Question: I have a thousand of text links that are masked by a png image using mask property of css3, I want to remove hit from link that are hidden by png mask,
bellow are two images, the first one is the links without masking, and second is the masked links with png image, my problem is that the hit area is active for all links include hidden links with mask, there are a way to archieve this?

'''
.container {
-webkit-mask: url(../images/mask.png) top left;
mask: url(../images/mask.png);
}
'''
'''
.tweets {
width: 400px;
height: 400px;
-webkit-mask: url("http://asesoriait.net/images/mask.png") top left;
mask: url("http://asesoriait.net/images/mask.png") top left;
}
'''
'''
<div class="tweets masonry js-masonry hidden" id="tweets">
<a class="txtExtra" href="#">@</a>
<a class="txtSmall tooltipstered" href="#">@</a>
<a class="txtBig tooltipstered" href="#">@</a>
<a class="txtExtra tooltipstered" href="#">@</a>
<a class="txtSmall tooltipstered" href="#">@</a>
<a class="txtExtra tooltipstered" href="#">@</a>
<a class="txtBig tooltipstered" href="#">@</a>
<a class="txtExtra tooltipstered" href="#">@</a>
<a class="txtSmall tooltipstered" href="#">@</a>
<a class="txtBig tooltipstered" href="#">@</a>
<a class="txtExtra tooltipstered" href="#">@</a>
<a class="txtSmall tooltipstered" href="#">@</a>
<a class="txtExtra tooltipstered" href="#">@</a>
<a class="txtBig tooltipstered" href="#">@</a>
<a class="txtExtra tooltipstered" href="#">@</a>
<a class="txtSmall tooltipstered" href="#">@</a>
<a class="txtBig tooltipstered" href="#">@</a>
<a class="txtExtra tooltipstered" href="#">@</a>
<a class="txtSmall tooltipstered" href="#">@</a>
<a class="txtExtra tooltipstered" href="#">@</a>
<a class="txtBig tooltipstered" href="#">@</a>
<a class="txtExtra tooltipstered" href="#">@</a>
<a class="txtSmall tooltipstered" href="#">@</a>
<a class="txtBig tooltipstered" href="#">@</a>
<a class="txtExtra tooltipstered" href="#">@</a>
<a class="txtSmall tooltipstered" href="#">@</a>
<a class="txtExtra tooltipstered" href="#">@</a>
<a class="txtBig tooltipstered" href="#">@</a>
<a class="txtExtra tooltipstered" href="#">@</a>
<a class="txtSmall tooltipstered" href="#">@</a>
<a class="txtBig tooltipstered" href="#">@</a>
<a class="txtExtra tooltipstered" href="#">@</a>
<a class="txtSmall tooltipstered" href="#">@</a>
<a class="txtExtra tooltipstered" href="#">@</a>
<a class="txtBig tooltipstered" href="#">@</a>
<a class="txtExtra tooltipstered" href="#">@</a>
<a class="txtSmall tooltipstered" href="#">@</a>
<a class="txtBig tooltipstered" href="#">@</a>
<a class="txtExtra tooltipstered" href="#">@</a>
<a class="txtSmall tooltipstered" href="#">@</a>
<a class="txtExtra tooltipstered" href="#">@</a>
<a class="txtBig tooltipstered" href="#">@</a>
<a class="txtExtra tooltipstered" href="#">@</a>
<a class="txtSmall tooltipstered" href="#">@</a>
<a class="txtBig tooltipstered" href="#">@</a>
<a class="txtExtra tooltipstered" href="#">@</a>
<a class="txtSmall tooltipstered" href="#">@</a>
<a class="txtExtra tooltipstered" href="#">@</a>
<a class="txtBig tooltipstered" href="#">@</a>
<a class="txtExtra tooltipstered" href="#">@</a>
<a class="txtSmall tooltipstered" href="#">@</a>
<a class="txtBig tooltipstered" href="#">@</a>
<a class="txtExtra tooltipstered" href="#">@</a>
<a class="txtBig tooltipstered" href="#">@</a>
<a class="txtExtra tooltipstered" href="#">@</a>
<a class="txtSmall tooltipstered" href="#">@</a>
<a class="txtBig tooltipstered" href="#">@</a>
<a class="txtExtra tooltipstered" href="#">@</a>
<a class="txtSmall tooltipstered" href="#">@</a>
<a class="txtExtra tooltipstered" href="#">@</a>
<a class="txtBig tooltipstered" href="#">@</a>
<a class="txtExtra tooltipstered" href="#">@</a>
<a class="txtSmall tooltipstered" href="#">@</a>
<a class="txtBig tooltipstered" href="#">@</a>
<a class="txtExtra tooltipstered" href="#">@</a>
<a class="txtSmall tooltipstered" href="#">@</a>
<a class="txtExtra tooltipstered" href="#">@</a>
<a class="txtBig tooltipstered" href="#">@</a>
<a class="txtExtra tooltipstered" href="#">@</a>
<a class="txtSmall tooltipstered" href="#">@</a>
<a class="txtBig tooltipstered" href="#">@</a>
<a class="txtExtra tooltipstered" href="#">@</a>
<a class="txtBig tooltipstered" href="#">@</a>
<a class="txtExtra tooltipstered" href="#">@</a>
<a class="txtSmall tooltipstered" href="#">@</a>
<a class="txtBig tooltipstered" href="#">@</a>
<a class="txtExtra tooltipstered" href="#">@</a>
<a class="txtSmall tooltipstered" href="#">@</a>
<a class="txtExtra tooltipstered" href="#">@</a>
<a class="txtBig tooltipstered" href="#">@</a>
<a class="txtExtra tooltipstered" href="#">@</a>
<a class="txtSmall tooltipstered" href="#">@</a>
<a class="txtBig tooltipstered" href="#">@</a>
<a class="txtExtra tooltipstered" href="#">@</a>
<a class="txtSmall tooltipstered" href="#">@</a>
<a class="txtExtra tooltipstered" href="#">@</a>
<a class="txtBig tooltipstered" href="#">@</a>
<a class="txtExtra tooltipstered" href="#">@</a>
<a class="txtSmall tooltipstered" href="#">@</a>
<a class="txtBig tooltipstered" href="#">@</a>
<a class="txtExtra tooltipstered" href="#">@</a>
<a class="txtBig tooltipstered" href="#">@</a>
<a class="txtExtra tooltipstered" href="#">@</a>
<a class="txtSmall tooltipstered" href="#">@</a>
<a class="txtBig tooltipstered" href="#">@</a>
<a class="txtExtra tooltipstered" href="#">@</a>
<a class="txtSmall tooltipstered" href="#">@</a>
<a class="txtExtra tooltipstered" href="#">@</a>
<a class="txtBig tooltipstered" href="#">@</a>
<a class="txtExtra tooltipstered" href="#">@</a>
<a class="txtSmall tooltipstered" href="#">@</a>
<a class="txtBig tooltipstered" href="#">@</a>
<a class="txtExtra tooltipstered" href="#">@</a>
<a class="txtSmall tooltipstered" href="#">@</a>
<a class="txtExtra tooltipstered" href="#">@</a>
<a class="txtBig tooltipstered" href="#">@</a>
<a class="txtExtra tooltipstered" href="#">@</a>
<a class="txtSmall tooltipstered" href="#">@</a>
<a class="txtBig tooltipstered" href="#">@</a>
<a class="txtExtra tooltipstered" href="#">@</a>
<a class="txtSmall tooltipstered" href="#">@</a>
<a class="txtExtra tooltipstered" href="#">@</a>
<a class="txtBig tooltipstered" href="#">@</a>
<a class="txtExtra tooltipstered" href="#">@</a>
<a class="txtSmall tooltipstered" href="#">@</a>
<a class="txtBig tooltipstered" href="#">@</a>
<a class="txtExtra tooltipstered" href="#">@</a>
<a class="txtSmall tooltipstered" href="#">@</a>
<a class="txtExtra tooltipstered" href="#">@</a>
<a class="txtBig tooltipstered" href="#">@</a>
<a class="txtExtra tooltipstered" href="#">@</a>
<a class="txtSmall tooltipstered" href="#">@</a>
<a class="txtBig tooltipstered" href="#">@</a>
<a class="txtSmall tooltipstered" href="#">@</a>
<a class="txtBig tooltipstered" href="#">@</a>
<a class="txtExtra tooltipstered" href="#">@</a>
<a class="txtSmall tooltipstered" href="#">@</a>
<a class="txtExtra tooltipstered" href="#">@</a>
<a class="txtBig tooltipstered" href="#">@</a>
<a class="txtExtra tooltipstered" href="#">@</a>
<a class="txtSmall tooltipstered" href="#">@</a>
<a class="txtBig tooltipstered" href="#">@</a>
<a class="txtExtra tooltipstered" href="#">@</a>
<a class="txtSmall tooltipstered" href="#">@</a>
<a class="txtExtra tooltipstered" href="#">@</a>
<a class="txtBig tooltipstered" href="#">@</a>
<a class="txtExtra tooltipstered" href="#">@</a>
<a class="txtSmall tooltipstered" href="#">@</a>
<a class="txtBig tooltipstered" href="#">@</a>
<a class="txtExtra tooltipstered" href="#">@</a>
<a class="txtSmall tooltipstered" href="#">@</a>
<a class="txtExtra tooltipstered" href="#">@</a>
<a class="txtBig tooltipstered" href="#">@</a>
<a class="txtExtra tooltipstered" href="#">@</a>
<a class="txtSmall tooltipstered" href="#">@</a>
<a class="txtBig tooltipstered" href="#">@</a>
<a class="txtExtra tooltipstered" href="#">@</a>
<a class="txtSmall tooltipstered" href="#">@</a>
<a class="txtExtra tooltipstered" href="#">@</a>
<a class="txtBig tooltipstered" href="#">@</a>
<a class="txtExtra tooltipstered" href="#">@</a>
<a class="txtSmall tooltipstered" href="#">@</a>
<a class="txtBig tooltipstered" href="#">@</a>
<a class="txtExtra tooltipstered" href="#">@</a>
<a class="txtSmall tooltipstered" href="#">@</a>
<a class="txtExtra tooltipstered" href="#">@</a>
<a class="txtBig tooltipstered" href="#">@</a>
<a class="txtExtra tooltipstered" href="#">@</a>
<a class="txtSmall tooltipstered" href="#">@</a>
<a class="txtBig tooltipstered" href="#">@</a>
<a class="txtExtra tooltipstered" href="#">@</a>
<a class="txtSmall tooltipstered" href="#">@</a>
<a class="txtExtra tooltipstered" href="#">@</a>
<a class="txtBig tooltipstered" href="#">@</a>
<a class="txtExtra tooltipstered" href="#">@</a>
<a class="txtSmall tooltipstered" href="#">@</a>
<a class="txtBig tooltipstered" href="#">@</a>
<a class="txtExtra tooltipstered" href="#">@</a>
<a class="txtSmall tooltipstered" href="#">@</a>
<a class="txtExtra tooltipstered" href="#">@</a>
<a class="txtBig tooltipstered" href="#">@</a>
<a class="txtExtra tooltipstered" href="#">@</a>
<a class="txtSmall tooltipstered" href="#">@</a>
<a class="txtBig tooltipstered" href="#">@</a>
<a class="txtExtra tooltipstered" href="#">@</a>
<a class="txtBig tooltipstered" href="#">@</a>
<a class="txtExtra tooltipstered" href="#">@</a>
<a class="txtSmall tooltipstered" href="#">@</a>
<a class="txtBig tooltipstered" href="#">@</a>
<a class="txtExtra tooltipstered" href="#">@</a>
<a class="txtSmall tooltipstered" href="#">@</a>
<a class="txtExtra tooltipstered" href="#">@</a>
<a class="txtBig tooltipstered" href="#">@</a>
<a class="txtExtra tooltipstered" href="#">@</a>
<a class="txtSmall tooltipstered" href="#">@</a>
<a class="txtBig tooltipstered" href="#">@</a>
<a class="txtExtra tooltipstered" href="#">@</a>
<a class="txtSmall tooltipstered" href="#">@</a>
<a class="txtExtra tooltipstered" href="#">@</a>
<a class="txtBig tooltipstered" href="#">@</a>
<a class="txtExtra tooltipstered" href="#">@</a>
<a class="txtSmall tooltipstered" href="#">@</a>
<a class="txtBig tooltipstered" href="#">@</a>
<a class="txtExtra tooltipstered" href="#">@</a>
<a class="txtBig tooltipstered" href="#">@</a>
<a class="txtExtra tooltipstered" href="#">@</a>
<a class="txtSmall tooltipstered" href="#">@</a>
<a class="txtBig tooltipstered" href="#">@</a>
<a class="txtExtra tooltipstered" href="#">@</a>
<a class="txtSmall tooltipstered" href="#">@</a>
<a class="txtExtra tooltipstered" href="#">@</a>
<a class="txtBig tooltipstered" href="#">@</a>
<a class="txtExtra tooltipstered" href="#">@</a>
<a class="txtSmall tooltipstered" href="#">@</a>
<a class="txtBig tooltipstered" href="#">@</a>
<a class="txtExtra tooltipstered" href="#">@</a>
<a class="txtSmall tooltipstered" href="#">@</a>
<a class="txtExtra tooltipstered" href="#">@</a>
<a class="txtBig tooltipstered" href="#">@</a>
<a class="txtExtra tooltipstered" href="#">@</a>
<a class="txtSmall tooltipstered" href="#">@</a>
<a class="txtBig tooltipstered" href="#">@</a>
<a class="txtExtra tooltipstered" href="#">@</a>
<a class="txtBig tooltipstered" href="#">@</a>
<a class="txtExtra tooltipstered" href="#">@</a>
<a class="txtSmall tooltipstered" href="#">@</a>
<a class="txtBig tooltipstered" href="#">@</a>
<a class="txtExtra tooltipstered" href="#">@</a>
<a class="txtSmall tooltipstered" href="#">@</a>
<a class="txtExtra tooltipstered" href="#">@</a>
<a class="txtBig tooltipstered" href="#">@</a>
<a class="txtExtra tooltipstered" href="#">@</a>
<a class="txtSmall tooltipstered" href="#">@</a>
<a class="txtBig tooltipstered" href="#">@</a>
<a class="txtExtra tooltipstered" href="#">@</a>
<a class="txtSmall tooltipstered" href="#">@</a>
<a class="txtExtra tooltipstered" href="#">@</a>
<a class="txtBig tooltipstered" href="#">@</a>
<a class="txtExtra tooltipstered" href="#">@</a>
<a class="txtSmall tooltipstered" href="#">@</a>
<a class="txtBig tooltipstered" href="#">@</a>
<a class="txtExtra tooltipstered" href="#">@</a>
<a class="txtSmall tooltipstered" href="#">@</a>
<a class="txtExtra tooltipstered" href="#">@</a>
<a class="txtBig tooltipstered" href="#">@</a>
<a class="txtExtra tooltipstered" href="#">@</a>
<a class="txtSmall tooltipstered" href="#">@</a>
<a class="txtBig tooltipstered" href="#">@</a>
<a class="txtExtra tooltipstered" href="#">@</a>
<a class="txtSmall tooltipstered" href="#">@</a>
<a class="txtExtra tooltipstered" href="#">@</a>
<a class="txtBig tooltipstered" href="#">@</a>
<a class="txtExtra tooltipstered" href="#">@</a>
<a class="txtSmall tooltipstered" href="#">@</a>
<a class="txtBig tooltipstered" href="#">@</a>
<a class="txtSmall tooltipstered" href="#">@</a>
<a class="txtBig tooltipstered" href="#">@</a>
<a class="txtExtra tooltipstered" href="#">@</a>
<a class="txtSmall tooltipstered" href="#">@</a>
<a class="txtExtra tooltipstered" href="#">@</a>
<a class="txtBig tooltipstered" href="#">@</a>
<a class="txtExtra tooltipstered" href="#">@</a>
<a class="txtSmall tooltipstered" href="#">@</a>
<a class="txtBig tooltipstered" href="#">@</a>
<a class="txtExtra tooltipstered" href="#">@</a>
<a class="txtSmall tooltipstered" href="#">@</a>
<a class="txtExtra tooltipstered" href="#">@</a>
<a class="txtBig tooltipstered" href="#">@</a>
<a class="txtExtra tooltipstered" href="#">@</a>
<a class="txtSmall tooltipstered" href="#">@</a>
<a class="txtBig tooltipstered" href="#">@</a>
<a class="txtExtra tooltipstered" href="#">@</a>
<a class="txtSmall tooltipstered" href="#">@</a>
<a class="txtExtra tooltipstered" href="#">@</a>
<a class="txtBig tooltipstered" href="#">@</a>
<a class="txtExtra tooltipstered" href="#">@</a>
<a class="txtSmall tooltipstered" href="#">@</a>
<a class="txtBig tooltipstered" href="#">@</a>
<a class="txtExtra tooltipstered" href="#">@</a>
<a class="txtSmall tooltipstered" href="#">@</a>
<a class="txtExtra tooltipstered" href="#">@</a>
<a class="txtBig tooltipstered" href="#">@</a>
<a class="txtExtra tooltipstered" href="#">@</a>
<a class="txtSmall tooltipstered" href="#">@</a>
<a class="txtBig tooltipstered" href="#">@</a>
<a class="txtExtra tooltipstered" href="#">@</a>
<a class="txtSmall tooltipstered" href="#">@</a>
<a class="txtExtra tooltipstered" href="#">@</a>
<a class="txtBig tooltipstered" href="#">@</a>
<a class="txtExtra tooltipstered" href="#">@</a>
<a class="txtSmall tooltipstered" href="#">@</a>
<a class="txtBig tooltipstered" href="#">@</a>
<a class="txtExtra tooltipstered" href="#">@</a>
<a class="txtSmall tooltipstered" href="#">@</a>
<a class="txtExtra tooltipstered" href="#">@</a>
<a class="txtBig tooltipstered" href="#">@</a>
<a class="txtExtra tooltipstered" href="#">@</a>
<a class="txtSmall tooltipstered" href="#">@</a>
<a class="txtBig tooltipstered" href="#">@</a>
<a class="txtExtra tooltipstered" href="#">@</a>
<a class="txtSmall tooltipstered" href="#">@</a>
<a class="txtExtra tooltipstered" href="#">@</a>
<a class="txtBig tooltipstered" href="#">@</a>
<a class="txtExtra tooltipstered" href="#">@</a>
<a class="txtSmall tooltipstered" href="#">@</a>
<a class="txtBig tooltipstered" href="#">@</a>
<a class="txtExtra tooltipstered" href="#">@</a>
<a class="txtBig tooltipstered" href="#">@</a>
<a class="txtExtra tooltipstered" href="#">@</a>
<a class="txtSmall tooltipstered" href="#">@</a>
<a class="txtBig tooltipstered" href="#">@</a>
<a class="txtExtra tooltipstered" href="#">@</a>
<a class="txtSmall tooltipstered" href="#">@</a>
<a class="txtExtra tooltipstered" href="#">@</a>
<a class="txtBig tooltipstered" href="#">@</a>
<a class="txtExtra tooltipstered" href="#">@</a>
<a class="txtSmall tooltipstered" href="#">@</a>
<a class="txtBig tooltipstered" href="#">@</a>
<a class="txtExtra tooltipstered" href="#">@</a>
<a class="txtSmall tooltipstered" href="#">@</a>
<a class="txtExtra tooltipstered" href="#">@</a>
<a class="txtBig tooltipstered" href="#">@</a>
<a class="txtExtra tooltipstered" href="#">@</a>
<a class="txtSmall tooltipstered" href="#">@</a>
<a class="txtBig tooltipstered" href="#">@</a>
<a class="txtExtra tooltipstered" href="#">@</a>
<a class="txtBig tooltipstered" href="#">@</a>
<a class="txtExtra tooltipstered" href="#">@</a>
<a class="txtSmall tooltipstered" href="#">@</a>
<a class="txtBig tooltipstered" href="#">@</a>
<a class="txtExtra tooltipstered" href="#">@</a>
<a class="txtSmall tooltipstered" href="#">@</a>
<a class="txtExtra tooltipstered" href="#">@</a>
<a class="txtBig tooltipstered" href="#">@</a>
<a class="txtExtra tooltipstered" href="#">@</a>
<a class="txtSmall tooltipstered" href="#">@</a>
<a class="txtBig tooltipstered" href="#">@</a>
<a class="txtExtra tooltipstered" href="#">@</a>
<a class="txtSmall tooltipstered" href="#">@</a>
<a class="txtExtra tooltipstered" href="#">@</a>
<a class="txtBig tooltipstered" href="#">@</a>
<a class="txtExtra tooltipstered" href="#">@</a>
<a class="txtSmall tooltipstered" href="#">@</a>
<a class="txtBig tooltipstered" href="#">@</a>
<a class="txtExtra tooltipstered" href="#">@</a>
<a class="txtBig tooltipstered" href="#">@</a>
<a class="txtExtra tooltipstered" href="#">@</a>
<a class="txtSmall tooltipstered" href="#">@</a>
<a class="txtBig tooltipstered" href="#">@</a>
<a class="txtExtra tooltipstered" href="#">@</a>
<a class="txtSmall tooltipstered" href="#">@</a>
<a class="txtExtra tooltipstered" href="#">@</a>
<a class="txtBig tooltipstered" href="#">@</a>
<a class="txtExtra tooltipstered" href="#">@</a>
<a class="txtSmall tooltipstered" href="#">@</a>
<a class="txtBig tooltipstered" href="#">@</a>
<a class="txtExtra tooltipstered" href="#">@</a>
<a class="txtSmall tooltipstered" href="#">@</a>
<a class="txtExtra tooltipstered" href="#">@</a>
<a class="txtBig tooltipstered" href="#">@</a>
<a class="txtExtra tooltipstered" href="#">@</a>
<a class="txtSmall tooltipstered" href="#">@</a>
<a class="txtBig tooltipstered" href="#">@</a>
<a class="txtExtra tooltipstered" href="#">@</a>
<a class="txtSmall tooltipstered" href="#">@</a>
<a class="txtExtra tooltipstered" href="#">@</a>
<a class="txtBig tooltipstered" href="#">@</a>
<a class="txtExtra tooltipstered" href="#">@</a>
<a class="txtSmall tooltipstered" href="#">@</a>
<a class="txtBig tooltipstered" href="#">@</a>
<a class="txtExtra tooltipstered" href="#">@</a>
<a class="txtSmall tooltipstered" href="#">@</a>
<a class="txtExtra tooltipstered" href="#">@</a>
<a class="txtBig tooltipstered" href="#">@</a>
<a class="txtExtra tooltipstered" href="#">@</a>
<a class="txtSmall tooltipstered" href="#">@</a>
<a class="txtBig tooltipstered" href="#">@</a>
</div>
'''
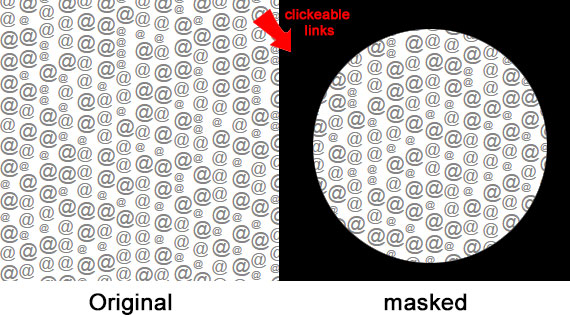
Answer: CSS masking is still an experimental feature. I don't know how to fix your issue and can only provide a work around. A possible way to get your desired result is to use svg with the <URL> to clip your links.
Example :
'''
svg{
width:90%;
border:1px solid red;
}
'''
'''
<svg xmlns:xlink="http://www.w3.org/1999/xlink" viewbox="0 0 100 50">
<defs>
<clipPath id="clip">
<path d="M50 10 C80 80 80 80 50 50 C 10 10 10 10 50 0z"/>
</clipPath>
</defs>
<g clip-path="url(#clip)" font-size="20">
<a xlink:href="#"><text x="0" y="5">@</text></a>
<a xlink:href="#"><text x="20" y="5">@</text></a>
<a xlink:href="#"><text x="40" y="5">@</text></a>
<a xlink:href="#"><text x="60" y="5">@</text></a>
<a xlink:href="#"><text x="80" y="5">@</text></a>
<a xlink:href="#"><text x="0" y="25">@</text></a>
<a xlink:href="#"><text x="20" y="25">@</text></a>
<a xlink:href="#"><text x="40" y="25">@</text></a>
<a xlink:href="#"><text x="60" y="25">@</text></a>
<a xlink:href="#"><text x="80" y="25">@</text></a>
</g>
</svg>
'''